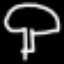
Label: mushroom